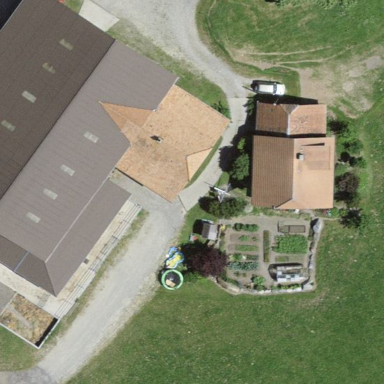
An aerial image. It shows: Farm building.